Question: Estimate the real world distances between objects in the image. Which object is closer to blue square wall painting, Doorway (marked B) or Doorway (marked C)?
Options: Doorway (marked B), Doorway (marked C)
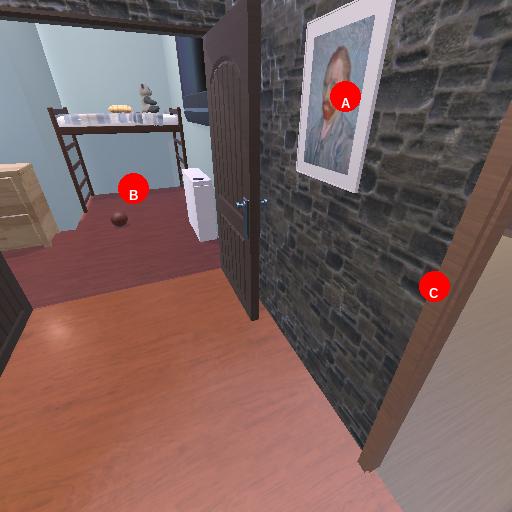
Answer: Doorway (marked B)